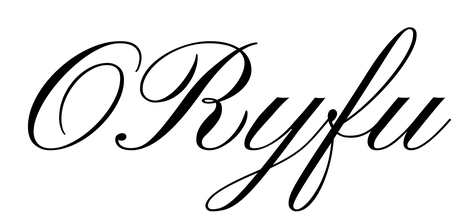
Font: PinyonScript-Regular